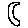
Label: moon